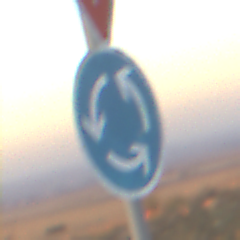
Verkehrszeichen: Kreisverkehr
Zusatzzeichen oben: VorfahrtGewaehren
Umgebung: Outdoor, Nature
Tageszeit: SunriseSunset
Wetter: Clear
Licht: Natural
Jahreszeit: NotSpecified
Kontrast: HighContrast